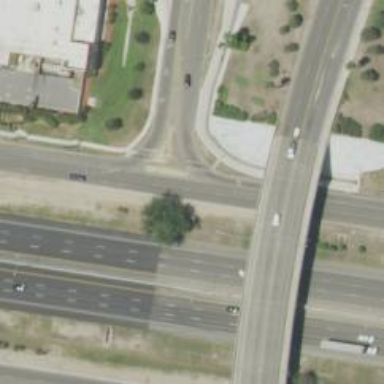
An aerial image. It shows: Secondary link road with asphalt surface.